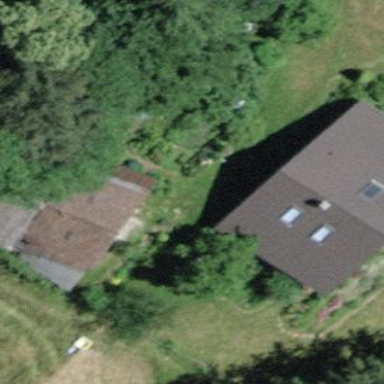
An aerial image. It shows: Barn.